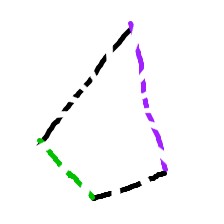
Shape: kite